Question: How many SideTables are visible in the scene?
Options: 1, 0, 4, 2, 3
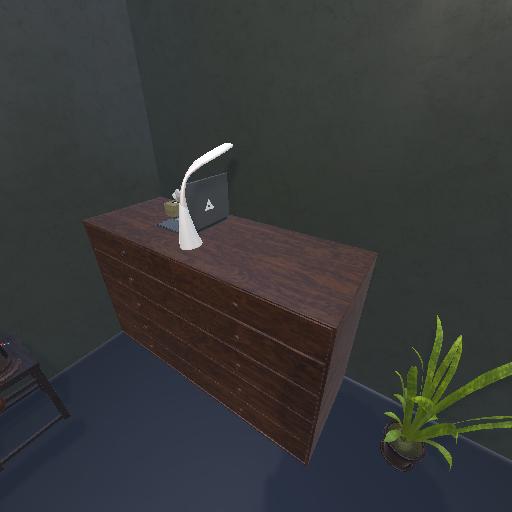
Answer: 1